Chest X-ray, PA view. Patient: 52 years old, sex M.
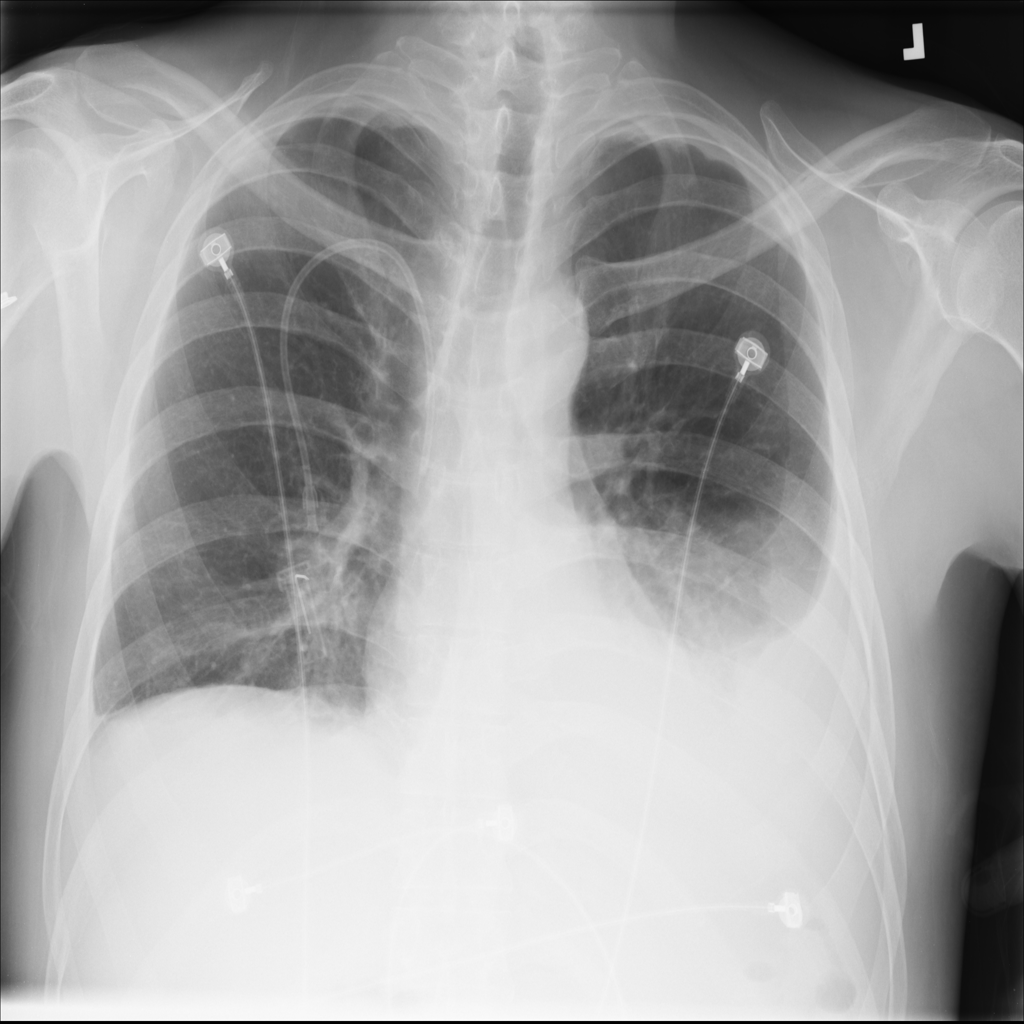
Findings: Effusion